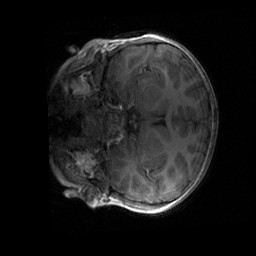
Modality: T1w
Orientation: coronal
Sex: male
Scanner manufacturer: siemens
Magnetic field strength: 3 T
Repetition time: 1.9 s
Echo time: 0.00243 s